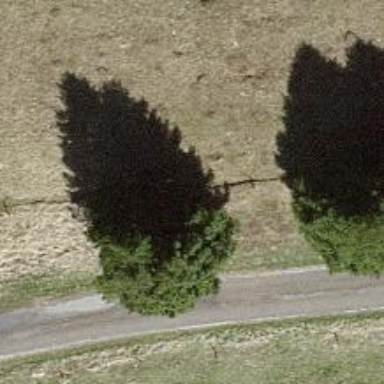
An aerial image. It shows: Single tag "natural: tree."